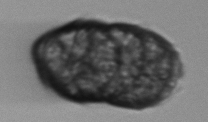
Label: Margalefidinium